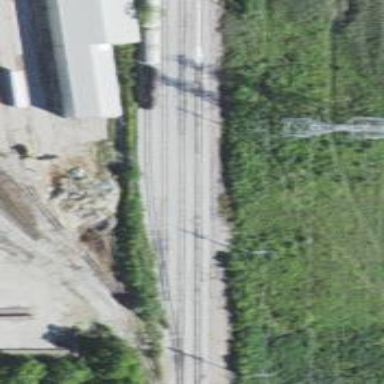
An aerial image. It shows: Rail spur service.